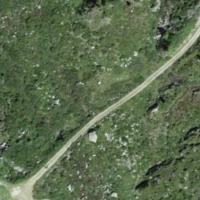
EUNIS habitat code: 26
Species observed at this site:
Rhododendron ferrugineum
Melitaea diamina
Erynnis tages